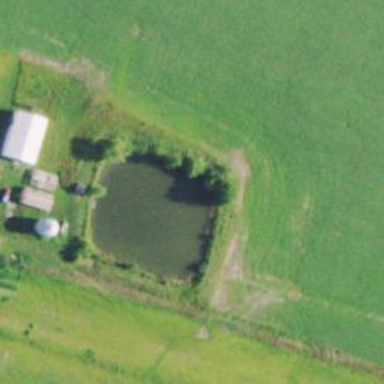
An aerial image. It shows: Pond with natural water.